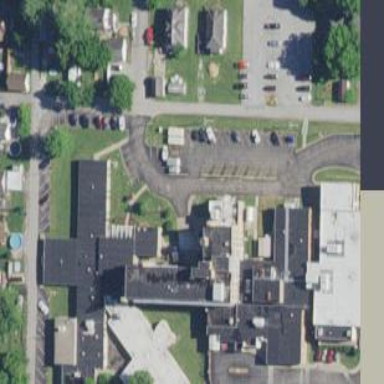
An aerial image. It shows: Hospital building.